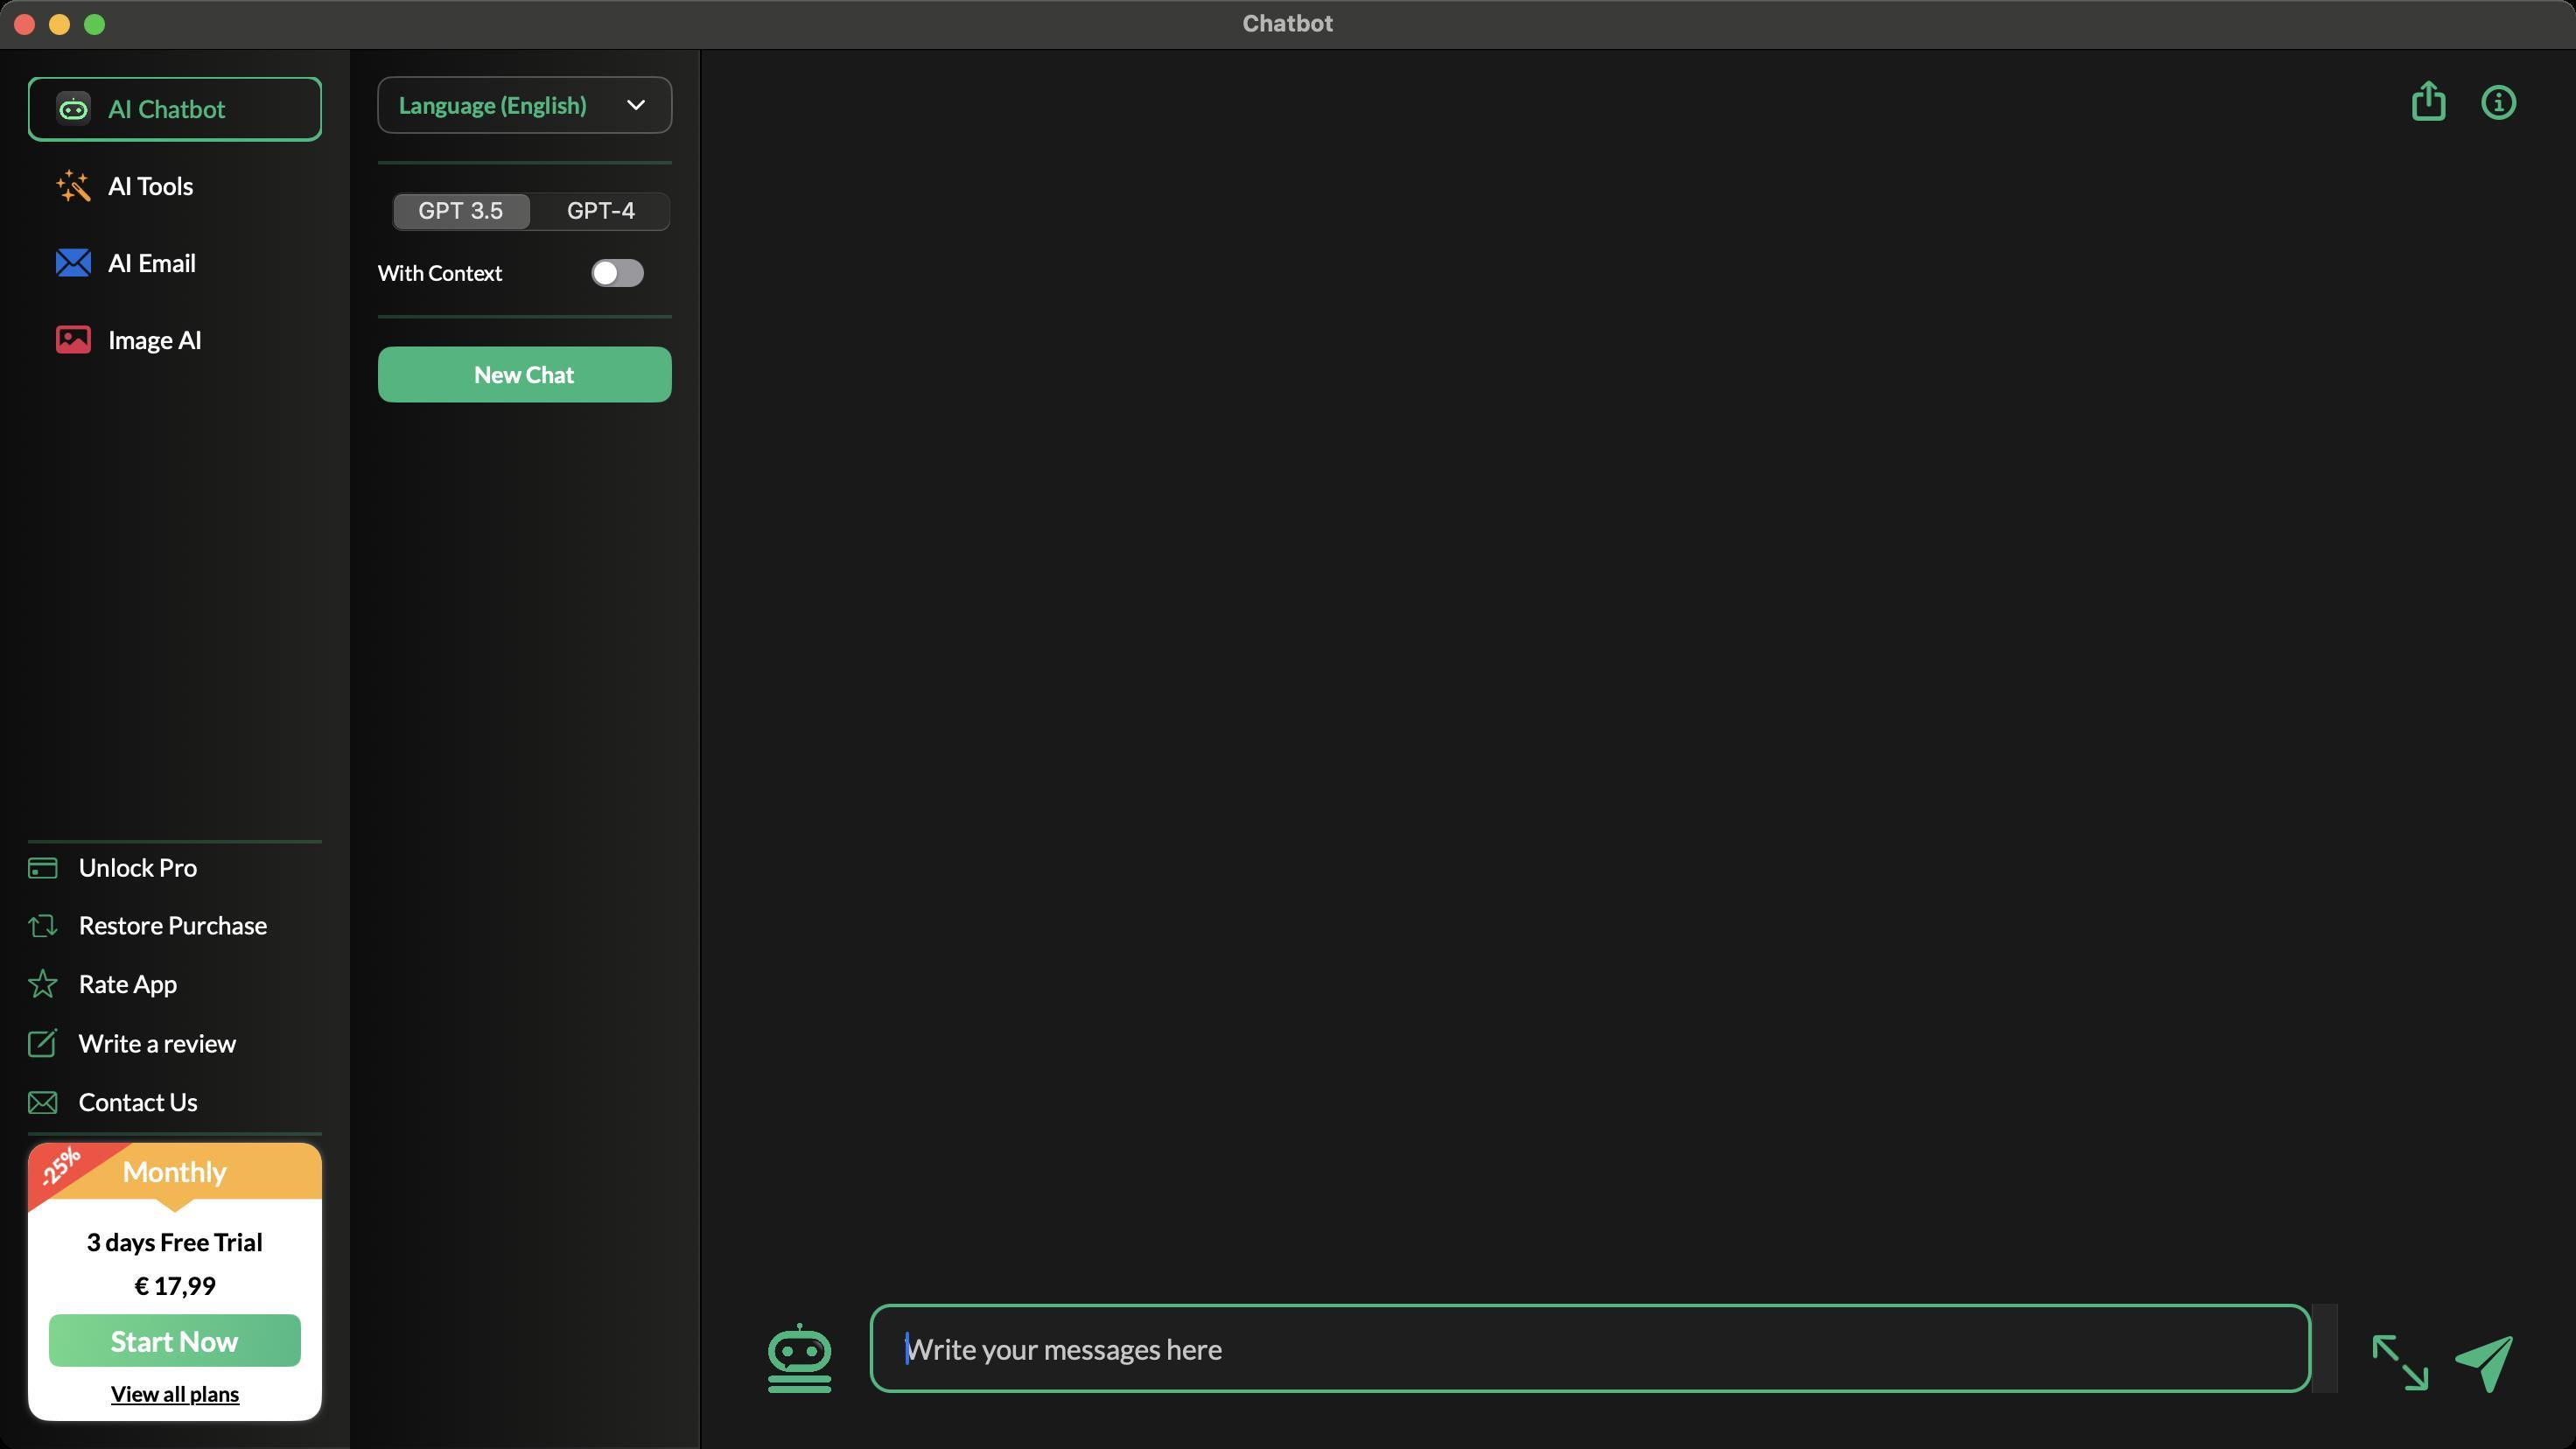
Accessibility tree:
{"name": "Chatbot", "role": "AXWindow", "description": null, "role_description": "standard window", "value": null, "position": "174.00;74.00", "size": "1472;828", "children": [{"name": null, "role": "AXSplitGroup", "description": null, "role_description": "split group", "value": null, "position": "0.00;28.00", "size": "1472;800", "children": [{"name": null, "role": "AXScrollArea", "description": null, "role_description": "scroll area", "value": null, "position": "0.00;28.00", "size": "400;800", "children": [{"name": null, "role": "AXTable", "description": null, "role_description": "table", "value": null, "position": "1.00;29.00", "size": "398;798", "children": [{"name": null, "role": "AXColumn", "description": null, "role_description": "column", "value": null, "position": "1.00;29.00", "size": "398;798", "children": []}]}]}, {"name": null, "role": "AXGroup", "description": null, "role_description": "group", "value": null, "position": "0.00;28.00", "size": "400;800", "children": [{"name": null, "role": "AXScrollArea", "description": null, "role_description": "scroll area", "value": null, "position": "16.00;44.00", "size": "168;428", "children": [{"name": null, "role": "AXImage", "description": "appiconsmall", "role_description": "image", "value": null, "position": "32.00;52.00", "size": "20;20", "children": []}, {"name": null, "role": "AXStaticText", "description": null, "role_description": "text", "value": "AI Chatbot", "position": "62.00;53.50", "size": "67;17", "children": []}, {"name": null, "role": "AXImage", "description": "aitools", "role_description": "image", "value": null, "position": "32.00;96.50", "size": "20;19", "children": []}, {"name": null, "role": "AXStaticText", "description": null, "role_description": "text", "value": "AI Tools", "position": "62.00;97.50", "size": "49;17", "children": []}, {"name": null, "role": "AXImage", "description": "aiemail", "role_description": "image", "value": null, "position": "32.00;142.00", "size": "20;16", "children": []}, {"name": null, "role": "AXStaticText", "description": null, "role_description": "text", "value": "AI Email", "position": "62.00;141.50", "size": "50;17", "children": []}, {"name": null, "role": "AXImage", "description": "imageai", "role_description": "image", "value": null, "position": "32.00;186.00", "size": "20;16", "children": []}, {"name": null, "role": "AXStaticText", "description": null, "role_description": "text", "value": "Image AI", "position": "62.00;185.50", "size": "54;17", "children": []}]}, {"name": null, "role": "AXStaticText", "description": null, "role_description": "text", "value": "Language (English)", "position": "228.00;52.00", "size": "108;16", "children": []}, {"name": null, "role": "AXImage", "description": "arrow_down", "role_description": "image", "value": null, "position": "355.00;51.50", "size": "17;17", "children": []}, {"name": null, "role": "AXRadioGroup", "description": null, "role_description": "radio group", "value": "{\n    \"name\": null,\n    \"role\": \"AXRadioButton\",\n    \"description\": \"GPT 3.5\",\n    \"role_description\": \"radio button\",\n    \"value\": 1,\n    \"position\": \"222.00;109.00\",\n    \"size\": \"82;24\",\n    \"children\": []\n}", "position": "224.00;110.00", "size": "160;22", "children": [{"name": null, "role": "AXRadioButton", "description": "GPT 3.5", "role_description": "radio button", "value": 1, "position": "222.00;109.00", "size": "82;24", "children": []}, {"name": null, "role": "AXRadioButton", "description": "GPT-4", "role_description": "radio button", "value": 0, "position": "304.00;109.00", "size": "81;24", "children": []}]}, {"name": null, "role": "AXStaticText", "description": null, "role_description": "text", "value": "With Context", "position": "216.00;148.50", "size": "72;15", "children": []}, {"name": null, "role": "AXCheckBox", "description": "", "role_description": "toggle button", "value": 0, "position": "338.00;148.00", "size": "30;16", "children": []}, {"name": null, "role": "AXStaticText", "description": null, "role_description": "text", "value": "New Chat", "position": "271.00;206.00", "size": "58;16", "children": []}, {"name": null, "role": "AXImage", "description": "unlock", "role_description": "image", "value": null, "position": "16.00;489.50", "size": "17;12", "children": []}, {"name": null, "role": "AXStaticText", "description": null, "role_description": "text", "value": "Unlock Pro", "position": "45.00;487.16", "size": "68;17", "children": []}, {"name": null, "role": "AXImage", "description": "restore", "role_description": "image", "value": null, "position": "16.00;522.00", "size": "17;14", "children": []}, {"name": null, "role": "AXStaticText", "description": null, "role_description": "text", "value": "Restore Purchase", "position": "45.00;520.16", "size": "108;17", "children": []}, {"name": null, "role": "AXImage", "description": "star", "role_description": "image", "value": null, "position": "16.00;553.00", "size": "17;18", "children": []}, {"name": null, "role": "AXStaticText", "description": null, "role_description": "text", "value": "Rate App", "position": "45.00;553.49", "size": "56;17", "children": []}, {"name": null, "role": "AXImage", "description": "write review", "role_description": "image", "value": null, "position": "16.00;587.00", "size": "17;18", "children": []}, {"name": null, "role": "AXStaticText", "description": null, "role_description": "text", "value": "Write a review", "position": "45.00;587.50", "size": "90;17", "children": []}, {"name": null, "role": "AXImage", "description": "mail envelope", "role_description": "image", "value": null, "position": "16.00;623.00", "size": "17;14", "children": []}, {"name": null, "role": "AXStaticText", "description": null, "role_description": "text", "value": "Contact Us", "position": "45.00;621.18", "size": "68;17", "children": []}, {"name": null, "role": "AXStaticText", "description": null, "role_description": "text", "value": "-25%", "position": "18.80;651.80", "size": "30;30", "children": []}, {"name": null, "role": "AXStaticText", "description": null, "role_description": "text", "value": "Monthly", "position": "70.00;659.50", "size": "60;19", "children": []}, {"name": null, "role": "AXStaticText", "description": null, "role_description": "text", "value": "3 days Free Trial", "position": "49.50;701.00", "size": "101;17", "children": []}, {"name": null, "role": "AXStaticText", "description": null, "role_description": "text", "value": "€ 17,99", "position": "76.75;726.00", "size": "46;17", "children": []}, {"name": null, "role": "AXStaticText", "description": null, "role_description": "text", "value": "Start Now", "position": "63.50;756.50", "size": "73;19", "children": []}, {"name": null, "role": "AXStaticText", "description": null, "role_description": "text", "value": "View all plans", "position": "63.25;789.00", "size": "74;15", "children": []}, {"name": null, "role": "AXScrollArea", "description": null, "role_description": "scroll area", "value": null, "position": "300.00;246.00", "size": "0;566", "children": []}]}, {"name": null, "role": "AXSplitter", "description": null, "role_description": "splitter", "value": 400.0, "position": "400.00;28.00", "size": "1;800", "children": []}, {"name": null, "role": "AXGroup", "description": null, "role_description": "group", "value": null, "position": "401.00;88.00", "size": "1071;608", "children": [{"name": null, "role": "AXScrollArea", "description": null, "role_description": "scroll area", "value": null, "position": "401.00;88.00", "size": "1071;608", "children": [{"name": null, "role": "AXTable", "description": null, "role_description": "list", "value": null, "position": "401.00;88.00", "size": "1071;608", "children": [{"name": null, "role": "AXColumn", "description": null, "role_description": "column", "value": null, "position": "411.00;88.00", "size": "1051;608", "children": []}]}]}]}, {"name": null, "role": "AXScrollArea", "description": null, "role_description": "scroll area", "value": null, "position": "497.00;745.00", "size": "839;51", "children": [{"name": null, "role": "AXTextArea", "description": null, "role_description": "text entry area", "value": "", "position": "497.00;745.00", "size": "824;51", "children": []}, {"name": null, "role": "AXScrollBar", "description": null, "role_description": "scroll bar", "value": 0.0, "position": "1321.00;745.00", "size": "15;51", "children": []}]}, {"name": "", "role": "AXButton", "description": "send", "role_description": "button", "value": null, "position": "1400.00;757.50", "size": "40;44", "children": []}, {"name": "", "role": "AXButton", "description": "get info", "role_description": "button", "value": null, "position": "1416.00;41.50", "size": "24;32", "children": []}, {"name": "", "role": "AXButton", "description": "share", "role_description": "button", "value": null, "position": "1376.00;39.00", "size": "24;36", "children": []}, {"name": "", "role": "AXButton", "description": null, "role_description": "button", "value": null, "position": "433.00;756.00", "size": "48;40", "children": []}, {"name": "", "role": "AXButton", "description": "enter full screen", "role_description": "button", "value": null, "position": "1352.00;757.00", "size": "40;44", "children": []}]}, {"name": null, "role": "AXButton", "description": null, "role_description": "close button", "value": null, "position": "7.00;6.00", "size": "14;16", "children": []}, {"name": null, "role": "AXButton", "description": null, "role_description": "full screen button", "value": null, "position": "47.00;6.00", "size": "14;16", "children": [{"name": null, "role": "AXGroup", "description": null, "role_description": "group", "value": null, "position": "47.00;6.00", "size": "14;16", "children": [{"name": null, "role": "AXGroup", "description": null, "role_description": "group", "value": null, "position": "47.00;6.00", "size": "14;16", "children": []}]}]}, {"name": null, "role": "AXButton", "description": null, "role_description": "minimize button", "value": null, "position": "27.00;6.00", "size": "14;16", "children": []}, {"name": null, "role": "AXStaticText", "description": null, "role_description": "text", "value": "Chatbot", "position": "708.00;5.00", "size": "57;16", "children": []}]}